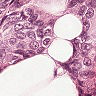
Metastatic tissue present: yes